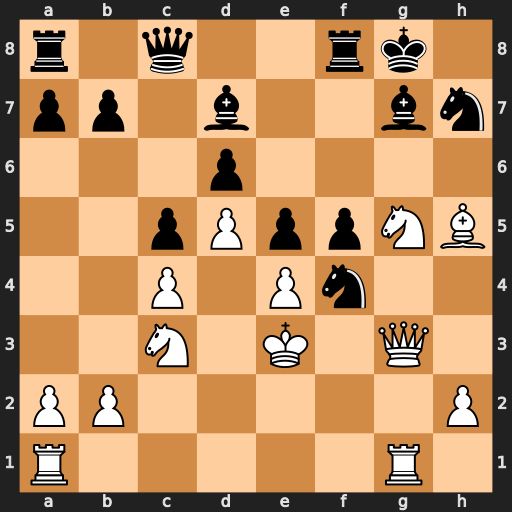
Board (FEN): r1q2rk1/pp1b2bn/3p4/2pPppNB/2P1Pn2/2N1K1Q1/PP5P/R5R1
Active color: w
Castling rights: -
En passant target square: -
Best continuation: Nxh7 Nxh5 Qh4